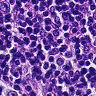
Metastatic tissue present: no